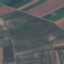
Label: PermanentCrop